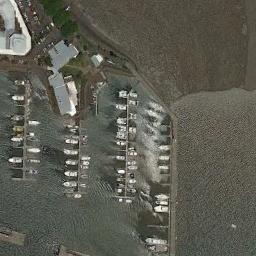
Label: harbor